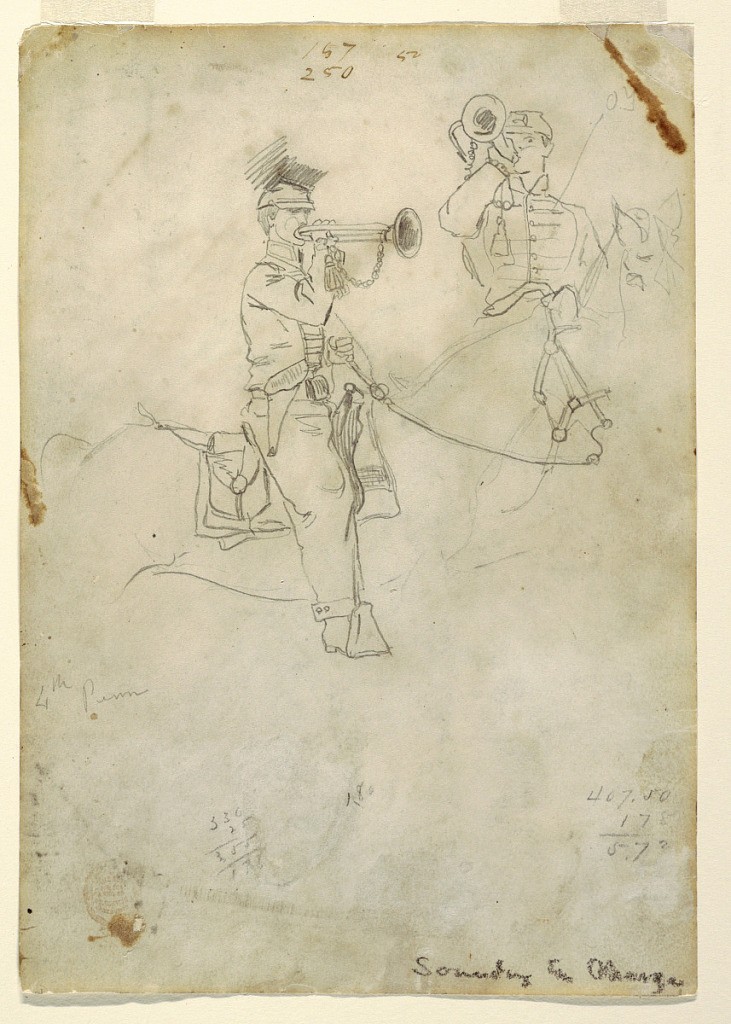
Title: Sounding the Charge
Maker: Winslow Homer, American, 1836–1910
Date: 1862
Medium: Graphite on paper
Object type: Drawing
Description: Recto:  Vertical views of a bugler, drawn from the side and full face, on horseback.
Verso:  Quoit pitcher and cavalry officer.